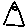
Label: triangle